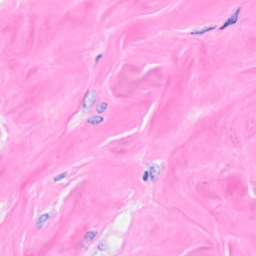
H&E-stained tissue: Breast